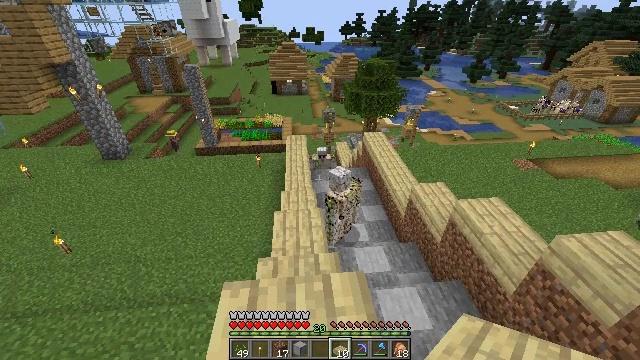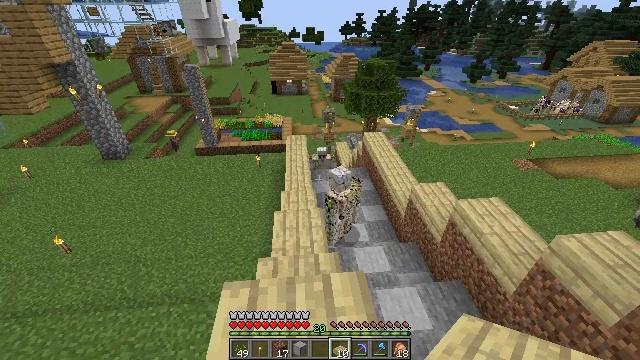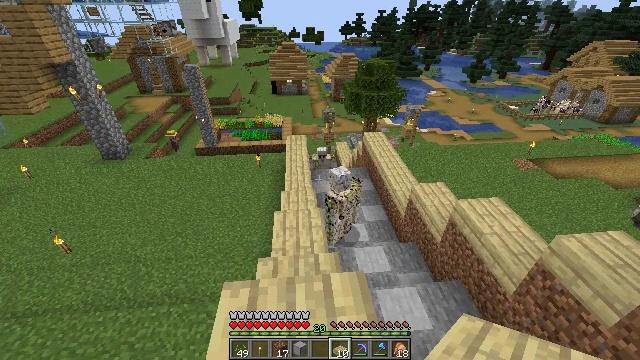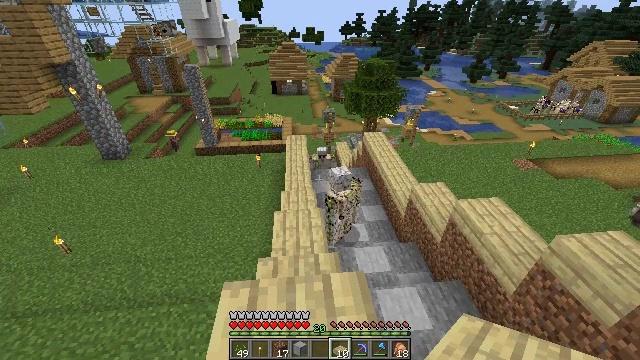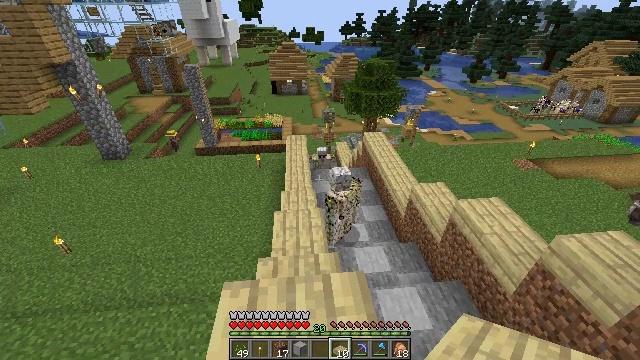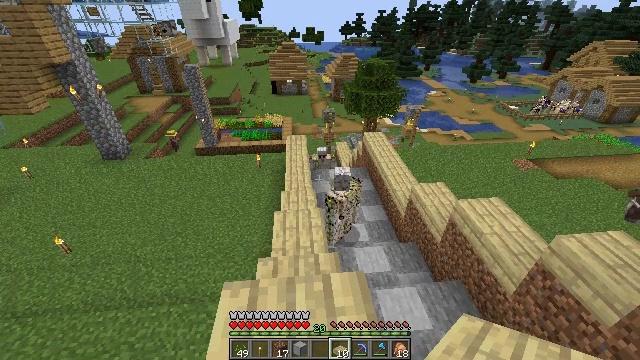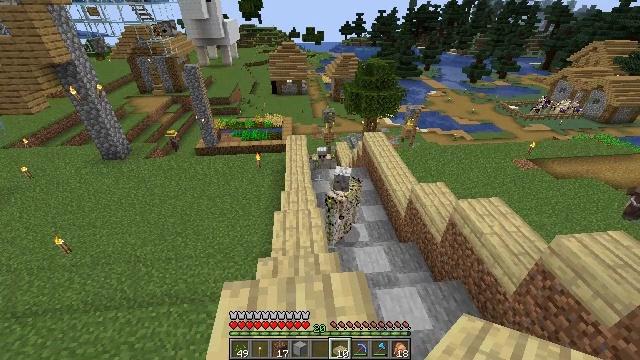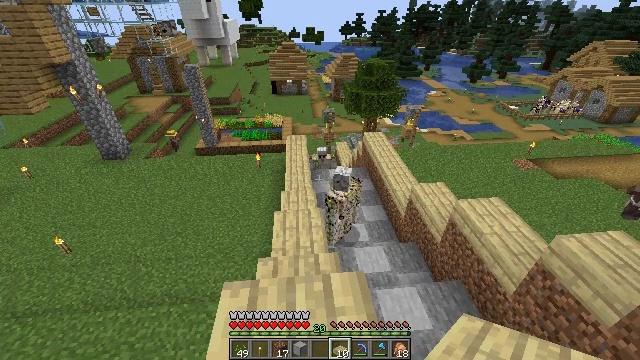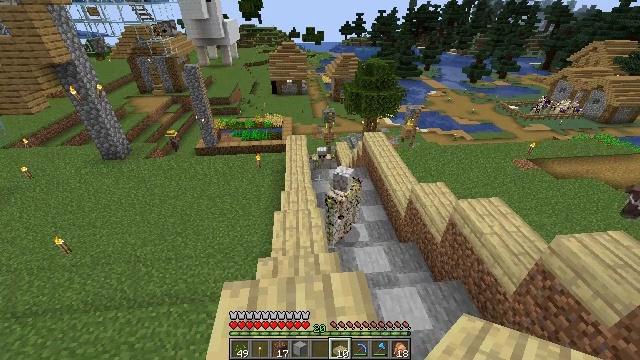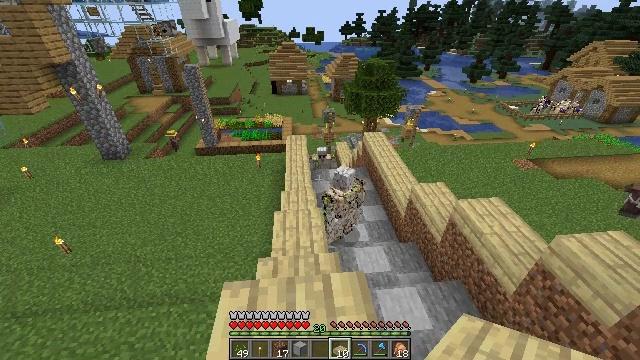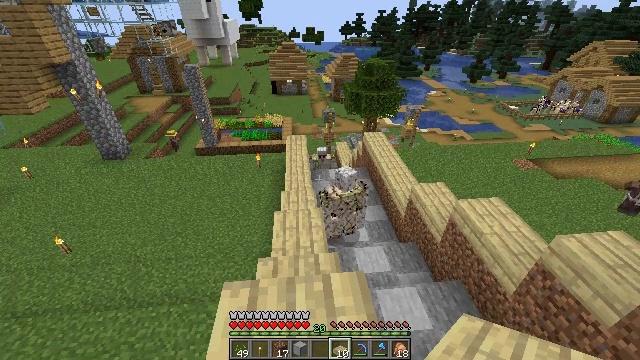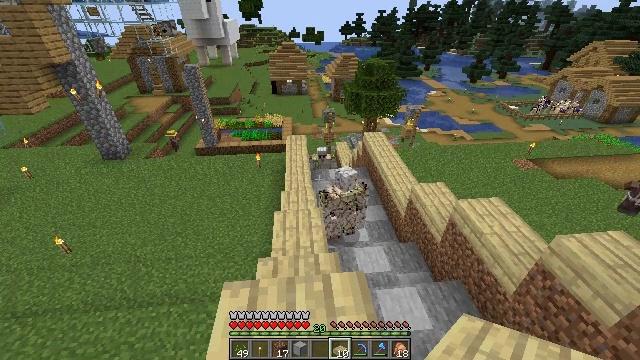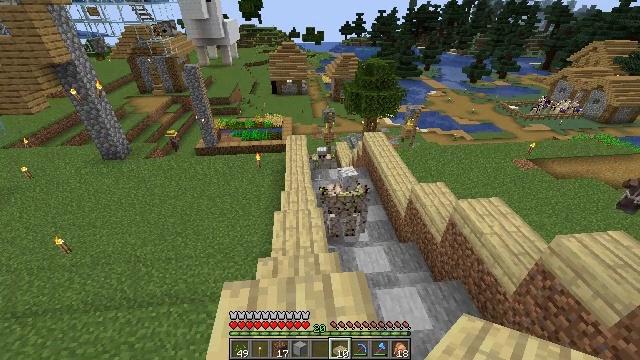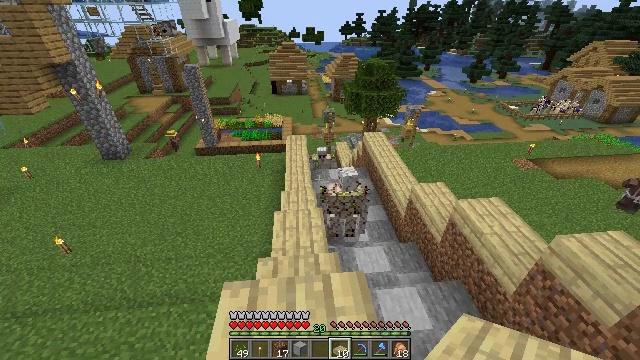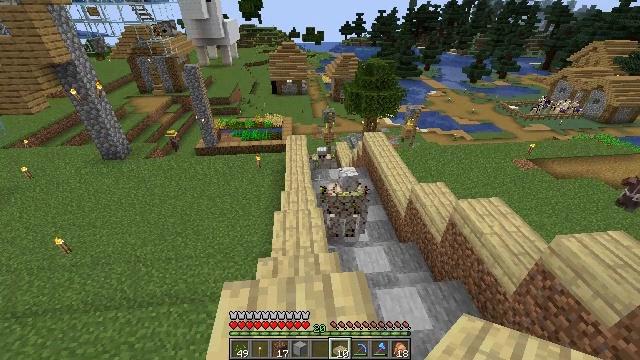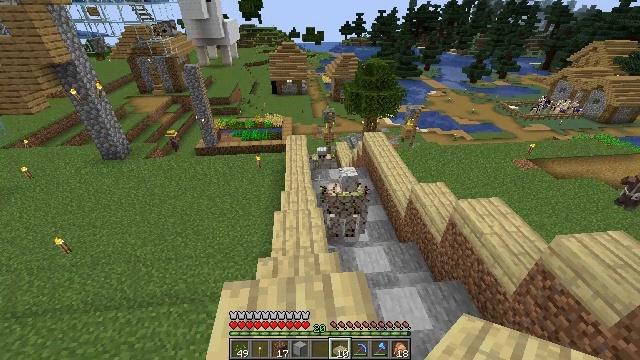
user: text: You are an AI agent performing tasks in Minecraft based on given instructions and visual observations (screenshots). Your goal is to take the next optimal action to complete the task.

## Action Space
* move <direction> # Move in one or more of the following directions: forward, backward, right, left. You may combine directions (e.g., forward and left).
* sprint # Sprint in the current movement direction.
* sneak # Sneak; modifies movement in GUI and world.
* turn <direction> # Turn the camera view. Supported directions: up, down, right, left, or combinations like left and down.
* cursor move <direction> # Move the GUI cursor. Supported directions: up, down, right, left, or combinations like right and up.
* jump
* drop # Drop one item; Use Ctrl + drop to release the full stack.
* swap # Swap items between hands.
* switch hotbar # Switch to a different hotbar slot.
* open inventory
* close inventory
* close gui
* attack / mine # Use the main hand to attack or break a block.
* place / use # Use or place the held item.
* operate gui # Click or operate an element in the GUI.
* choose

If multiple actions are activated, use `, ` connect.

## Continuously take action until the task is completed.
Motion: motion action
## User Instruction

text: craft item air
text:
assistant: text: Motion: no_op
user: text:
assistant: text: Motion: no_op
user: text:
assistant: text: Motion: no_op
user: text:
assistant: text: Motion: no_op
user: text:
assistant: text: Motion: no_op
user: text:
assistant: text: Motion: no_op
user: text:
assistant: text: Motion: no_op
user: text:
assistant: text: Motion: no_op
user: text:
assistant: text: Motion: no_op
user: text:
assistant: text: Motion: no_op
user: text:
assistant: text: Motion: no_op
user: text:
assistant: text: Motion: no_op
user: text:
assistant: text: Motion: no_op
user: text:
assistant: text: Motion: no_op
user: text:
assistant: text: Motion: no_op
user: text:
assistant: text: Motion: no_op
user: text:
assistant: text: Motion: no_op
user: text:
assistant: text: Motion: no_op
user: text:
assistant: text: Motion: no_op
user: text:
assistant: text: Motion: no_op
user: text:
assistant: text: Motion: no_op
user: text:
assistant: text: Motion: no_op
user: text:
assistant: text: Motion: no_op
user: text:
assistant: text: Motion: no_op
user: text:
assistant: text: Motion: no_op
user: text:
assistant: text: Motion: no_op
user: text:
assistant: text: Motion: no_op
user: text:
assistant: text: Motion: no_op
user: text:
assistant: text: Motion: no_op
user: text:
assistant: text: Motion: no_op